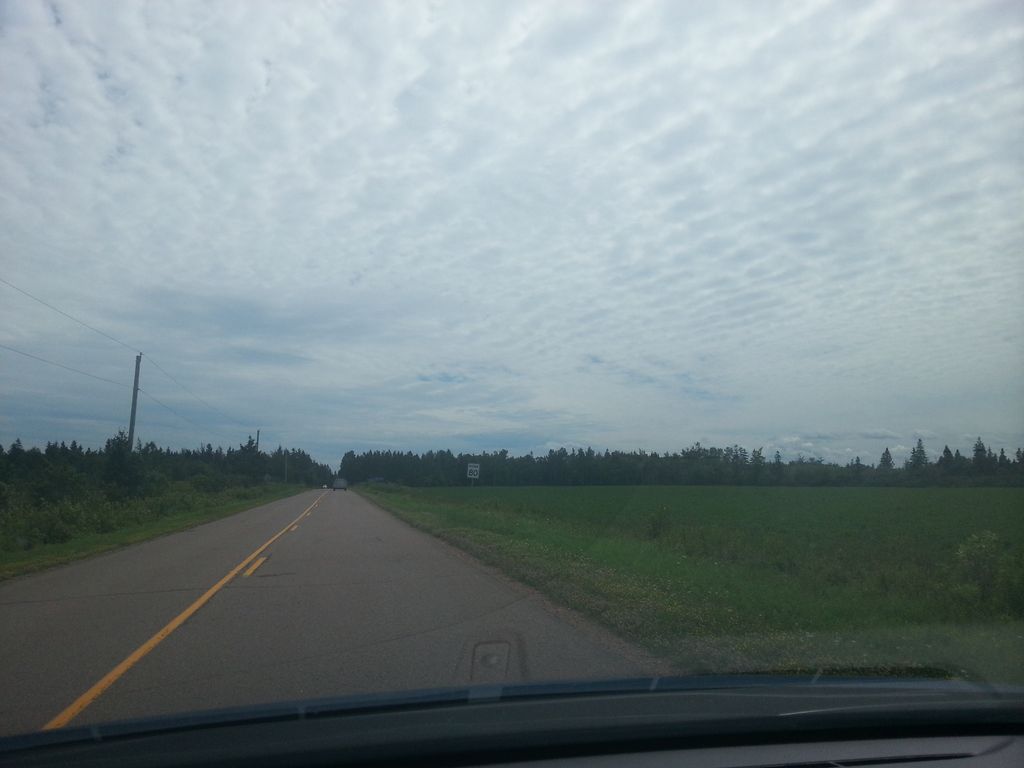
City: charlottetown